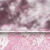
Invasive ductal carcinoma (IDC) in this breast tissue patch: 0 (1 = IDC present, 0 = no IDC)